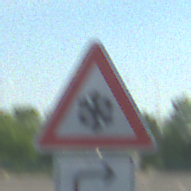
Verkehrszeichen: SchneeOderEisglaette
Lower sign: RichtungsangabeDurchPfeile5
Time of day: MorningAfternoon
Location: Outdoor (Suburban)
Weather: PartlyCloudy
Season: NotSpecified
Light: Natural